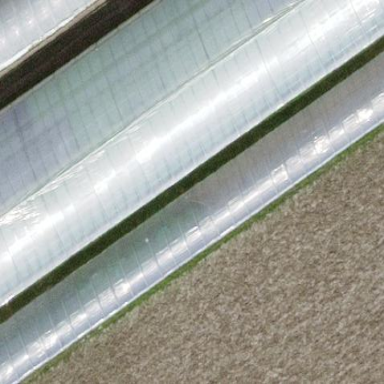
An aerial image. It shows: Greenhouse.